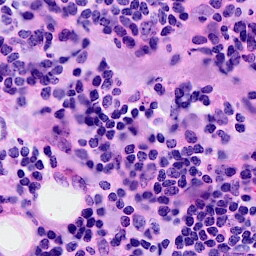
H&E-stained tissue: Breast